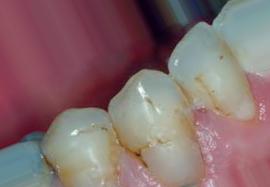
Condition: Tooth Discoloration